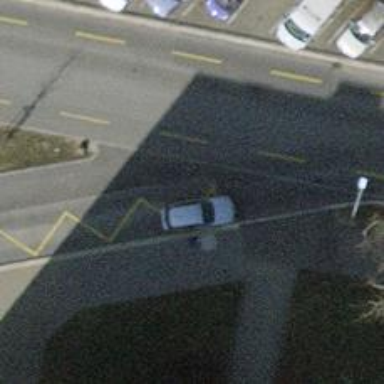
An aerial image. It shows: Bus stop equipped with public transport stop position.